Question: While playing with <URL>, I faced with an error:

It appeared recently, before I havn't had it. What's the matter?
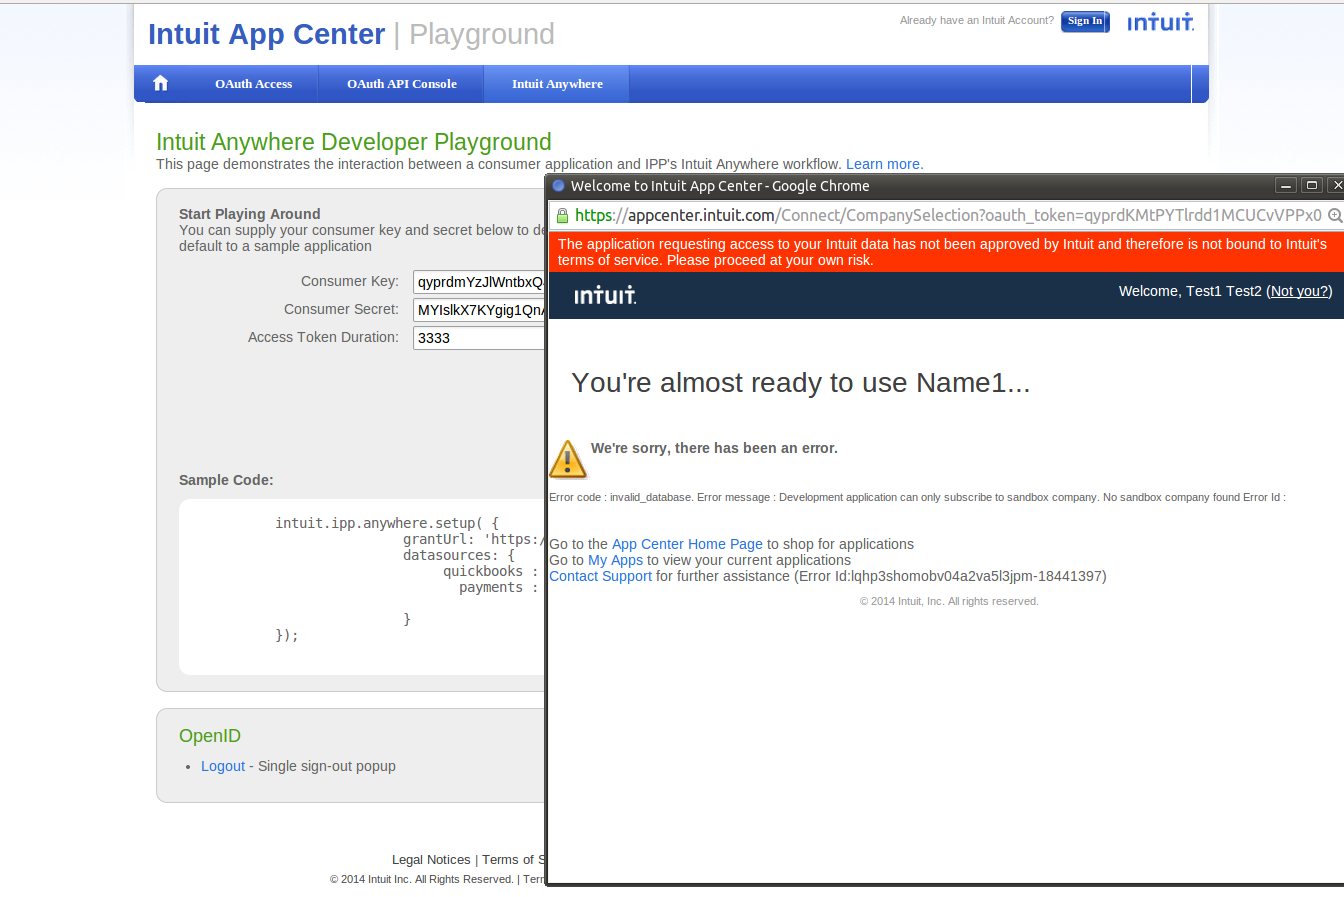
Answer: Go to
> developer.intuit.com
You can see an option to create a sandbox company file there , i just found it now, And thanks for the poor support from intuit to make us wait for 2 3 days to identify the new change
<URL>